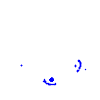
Particle: proton